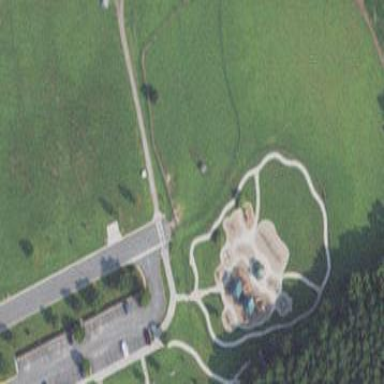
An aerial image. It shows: Dog park enclosed by fence.